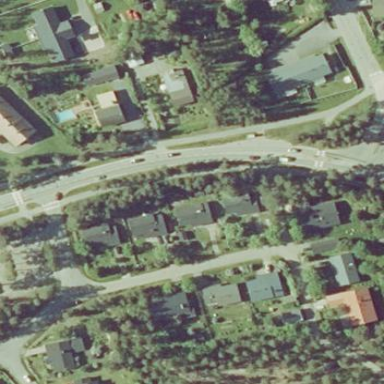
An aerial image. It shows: Residential area.